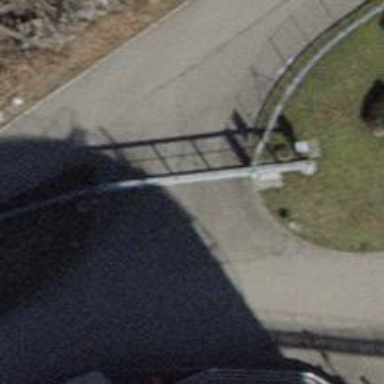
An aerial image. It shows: Gate.